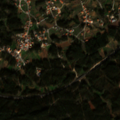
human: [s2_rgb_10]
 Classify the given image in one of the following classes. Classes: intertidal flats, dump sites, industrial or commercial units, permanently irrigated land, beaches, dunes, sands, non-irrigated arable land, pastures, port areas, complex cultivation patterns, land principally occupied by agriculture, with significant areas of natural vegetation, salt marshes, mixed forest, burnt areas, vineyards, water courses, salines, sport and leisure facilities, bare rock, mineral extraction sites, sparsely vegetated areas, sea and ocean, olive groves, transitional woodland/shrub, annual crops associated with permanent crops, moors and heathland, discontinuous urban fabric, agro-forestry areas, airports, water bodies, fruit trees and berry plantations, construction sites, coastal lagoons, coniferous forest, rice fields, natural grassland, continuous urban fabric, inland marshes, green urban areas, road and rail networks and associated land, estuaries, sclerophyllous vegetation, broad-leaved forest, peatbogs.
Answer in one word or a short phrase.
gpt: discontinuous urban fabric, land principally occupied by agriculture, with significant areas of natural vegetation, mixed forest